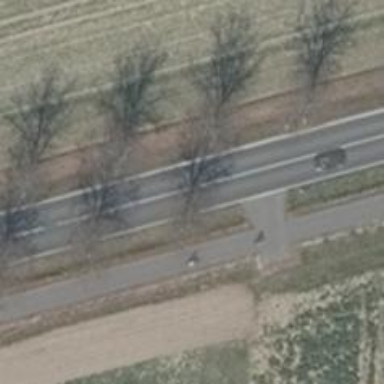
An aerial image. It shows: Row of trees in natural setting.